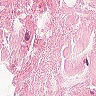
Metastatic tissue present: no